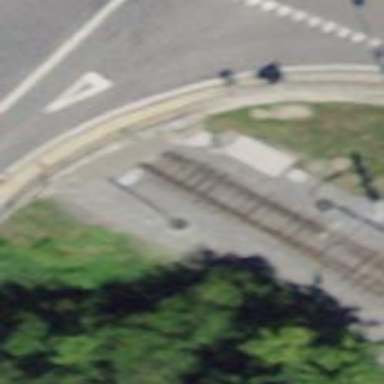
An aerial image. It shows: Railway switch.